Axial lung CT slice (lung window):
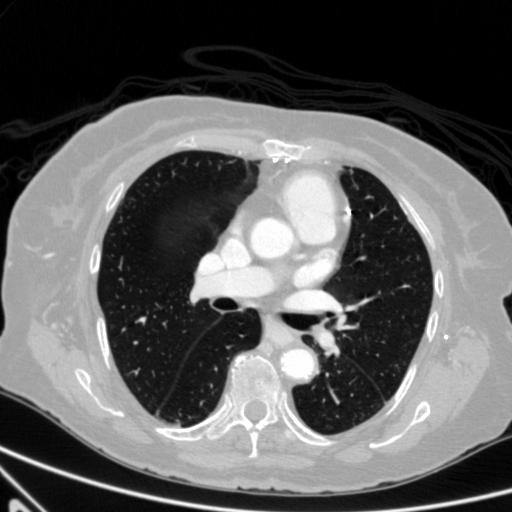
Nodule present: no